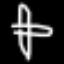
Label: airplane